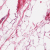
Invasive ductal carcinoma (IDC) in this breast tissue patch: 0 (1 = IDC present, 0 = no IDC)